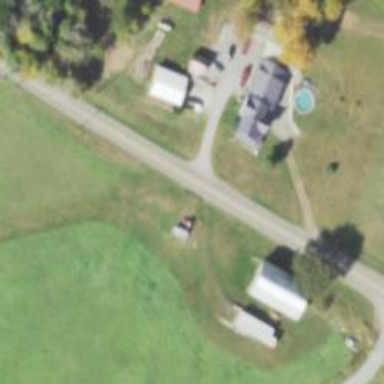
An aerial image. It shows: Driveway leading to service road.